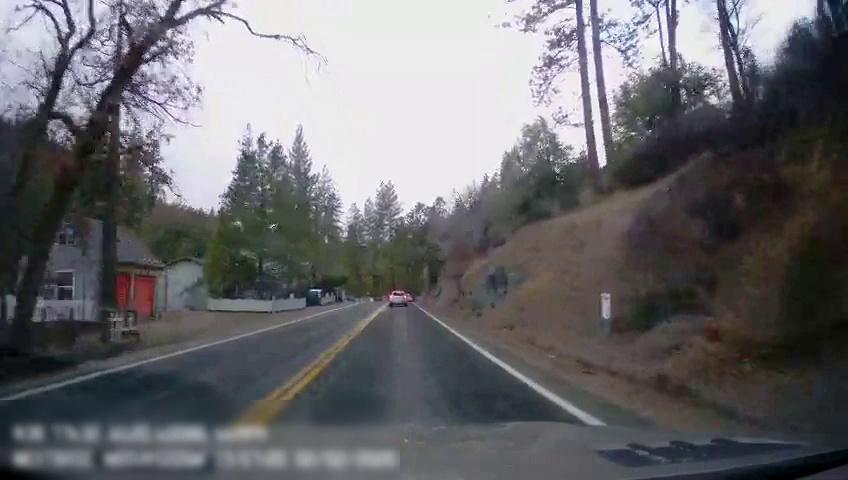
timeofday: Day
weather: Cloudy
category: Drivable Space
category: Vehicles | Car
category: Lanes | Current Lane
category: Lanes | Current Lane
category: Lanes | Opposite Lane